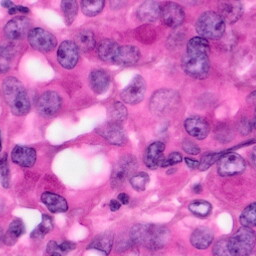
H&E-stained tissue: Pancreatic